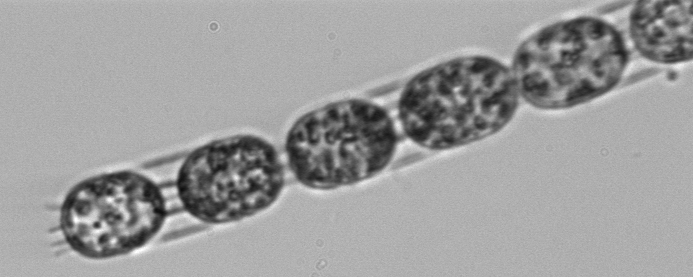
Label: Stephanopyxis